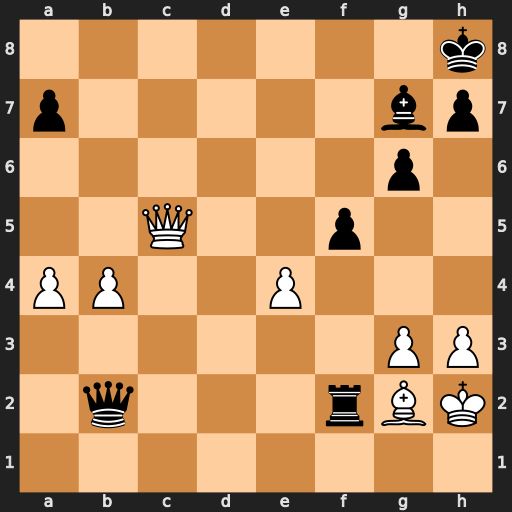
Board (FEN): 7k/p5bp/6p1/2Q2p2/PP2P3/6PP/1q3rBK/8
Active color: w
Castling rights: -
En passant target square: -
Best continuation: Qc8+ Bf8 Qxf8#